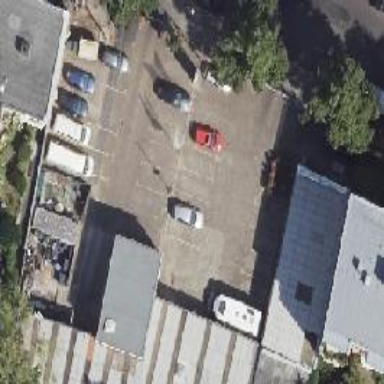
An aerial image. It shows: Car repair shop.